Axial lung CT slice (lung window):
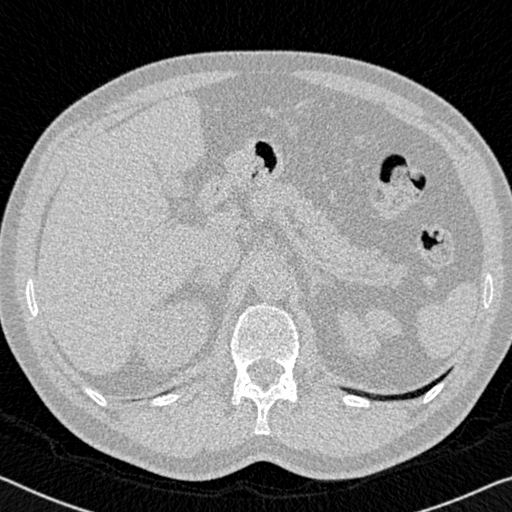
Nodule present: no